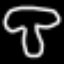
Label: mushroom